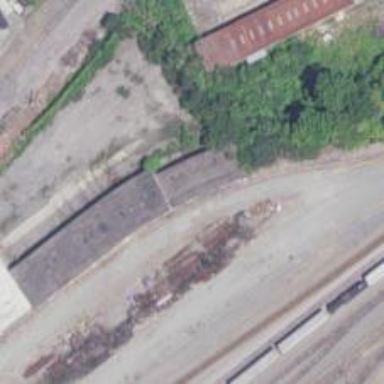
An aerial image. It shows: Railway yard.